Brain MRI, modality: hrT2
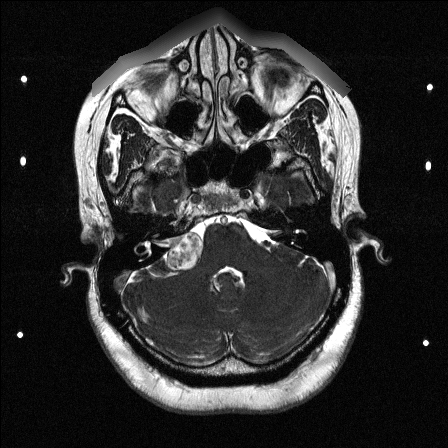